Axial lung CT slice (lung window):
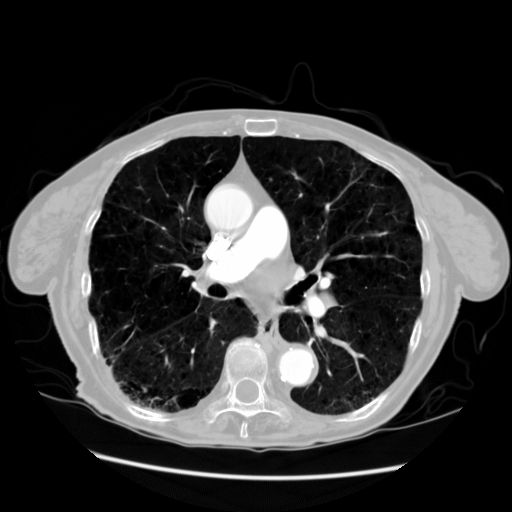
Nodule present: no